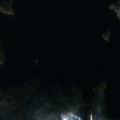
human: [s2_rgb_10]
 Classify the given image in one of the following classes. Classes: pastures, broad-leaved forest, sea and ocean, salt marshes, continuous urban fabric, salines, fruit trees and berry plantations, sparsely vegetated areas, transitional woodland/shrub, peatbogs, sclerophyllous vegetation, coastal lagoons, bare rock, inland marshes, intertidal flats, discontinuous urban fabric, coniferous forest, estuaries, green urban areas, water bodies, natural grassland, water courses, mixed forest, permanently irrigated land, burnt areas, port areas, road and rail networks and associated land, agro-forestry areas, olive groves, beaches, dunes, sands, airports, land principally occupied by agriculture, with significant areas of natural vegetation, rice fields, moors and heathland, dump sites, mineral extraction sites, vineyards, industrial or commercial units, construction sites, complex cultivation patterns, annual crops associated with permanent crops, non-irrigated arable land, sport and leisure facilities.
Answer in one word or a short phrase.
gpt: land principally occupied by agriculture, with significant areas of natural vegetation, coniferous forest, mixed forest, water bodies